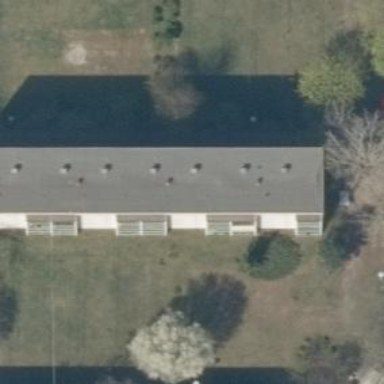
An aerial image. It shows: Flat-roofed residential building.